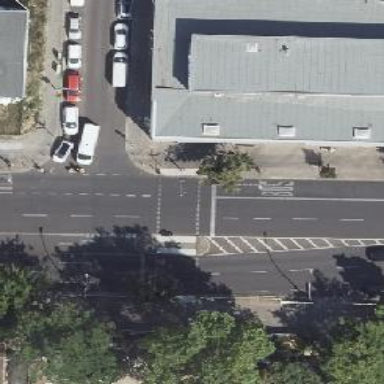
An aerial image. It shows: Asphalt footway with crossing that has traffic signals and island.